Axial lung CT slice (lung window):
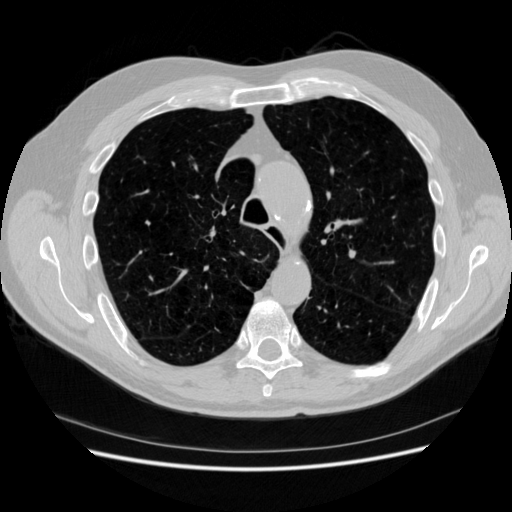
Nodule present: no